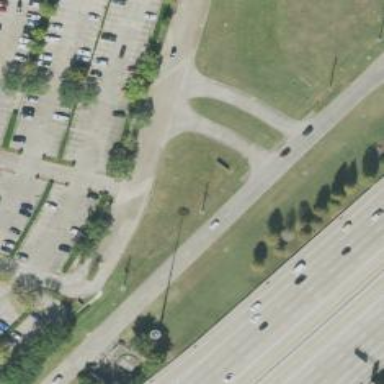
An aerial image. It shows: Secondary road with frontage road.